Aerial crown-view tile of a tropical tree (Barro Colorado Island, Panama), acquired 20250915:
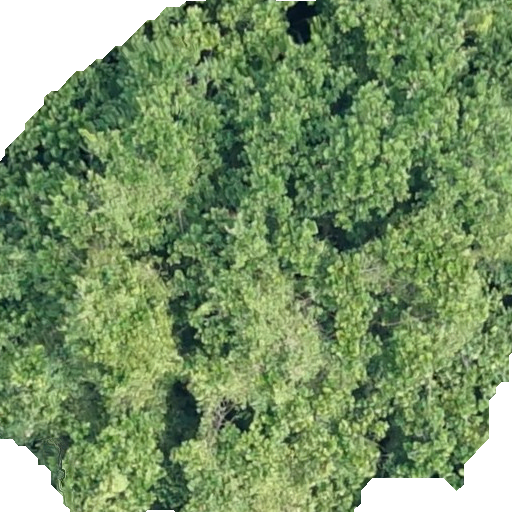
Species: Anacardium excelsum
GBIF accepted scientific name: Anacardium excelsum
Crown area: 396.319 m²